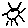
Label: sun